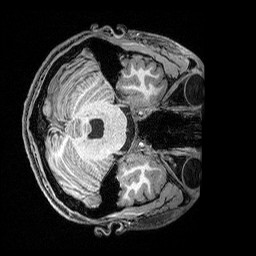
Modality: T1w
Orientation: axial
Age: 20
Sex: male
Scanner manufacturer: siemens
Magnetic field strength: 3 T
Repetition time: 2.5 s
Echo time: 0.00369 s